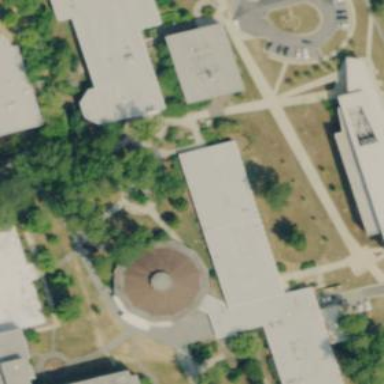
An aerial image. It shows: College building.